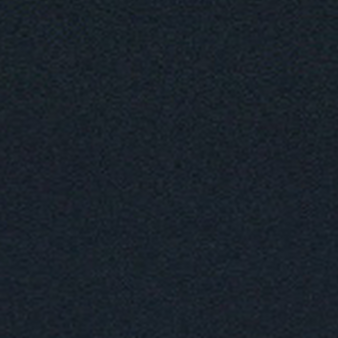
Label: other